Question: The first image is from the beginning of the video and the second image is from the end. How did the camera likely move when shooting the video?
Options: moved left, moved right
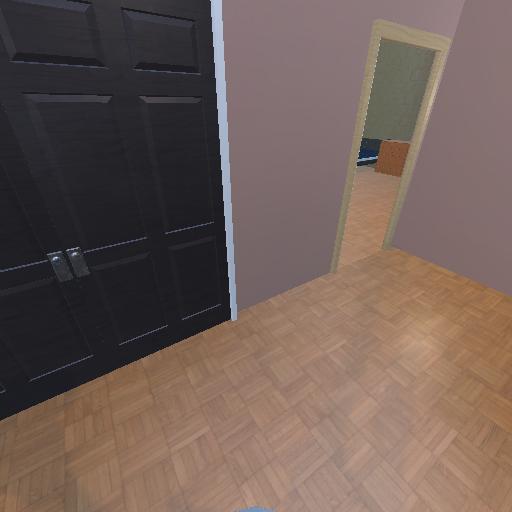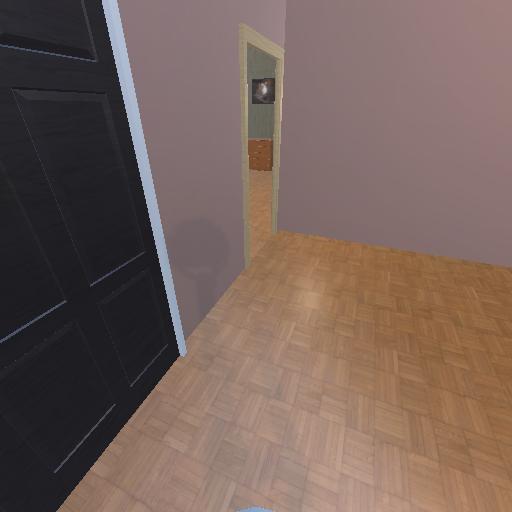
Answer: moved left